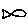
Label: fish